Aerial crown-view tile of a tropical tree (Barro Colorado Island, Panama), acquired 20240813:
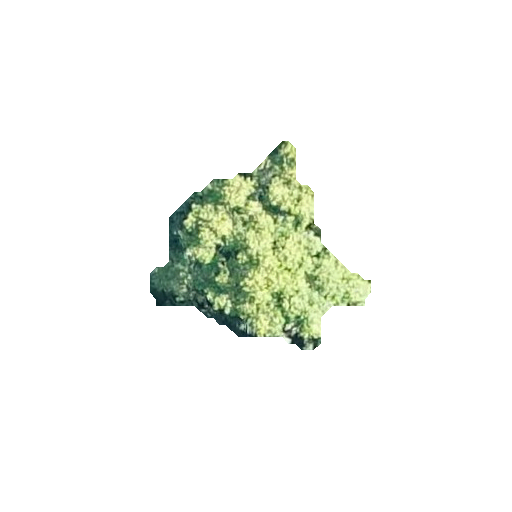
Species: Guatteria lucens
GBIF accepted scientific name: Guatteria lucens
Crown area: 37.776 m²